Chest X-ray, AP view. Patient: 77 years old, sex F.
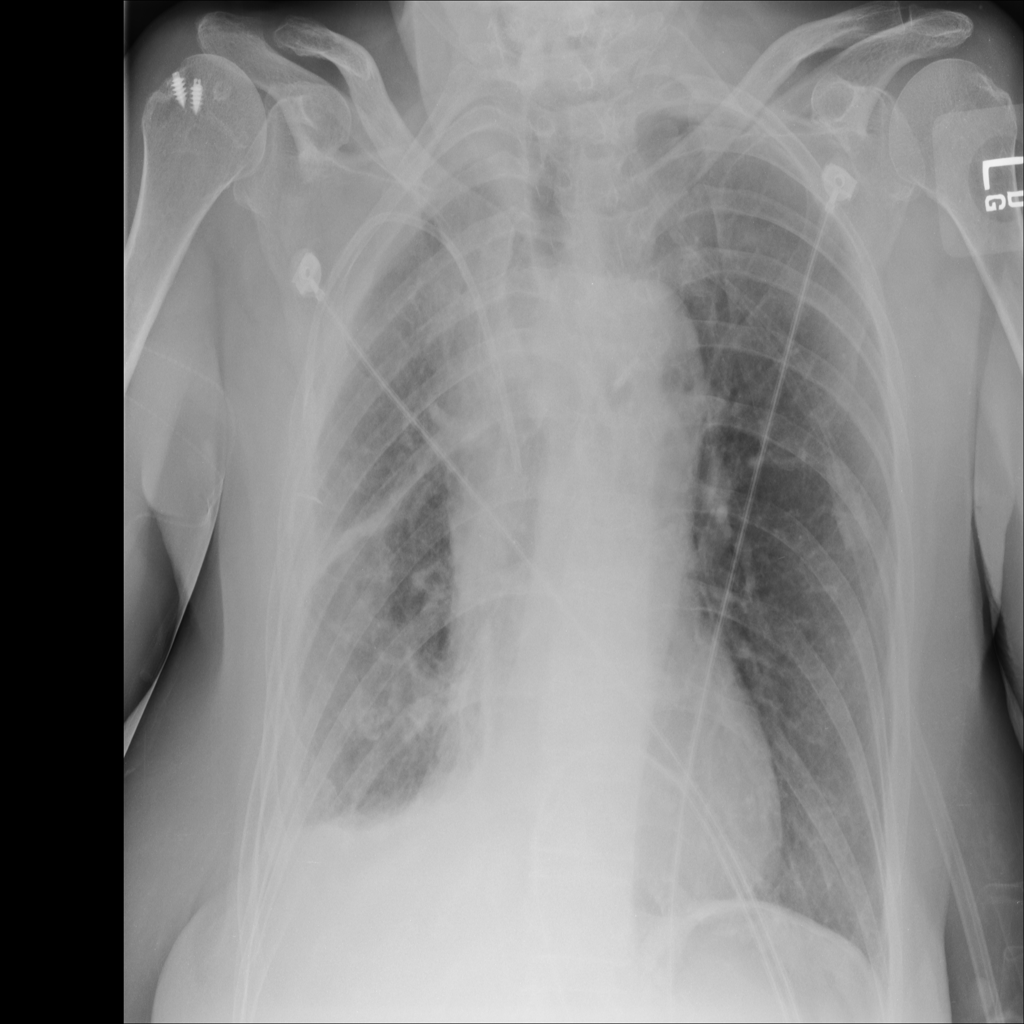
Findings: No Finding